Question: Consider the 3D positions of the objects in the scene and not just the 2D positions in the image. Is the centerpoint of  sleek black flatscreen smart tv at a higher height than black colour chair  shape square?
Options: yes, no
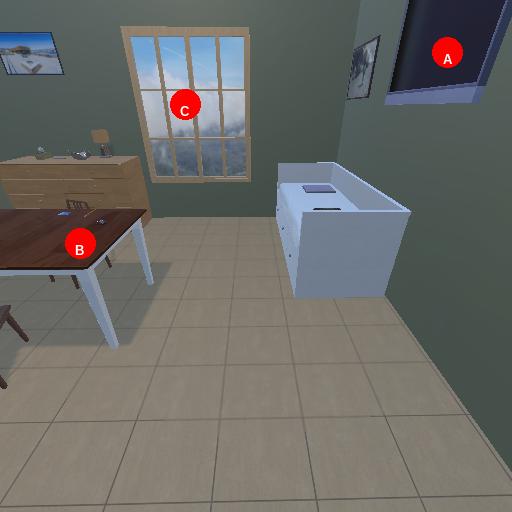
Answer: yes